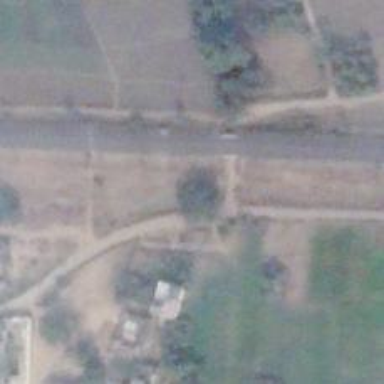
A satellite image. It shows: Tertiary road.